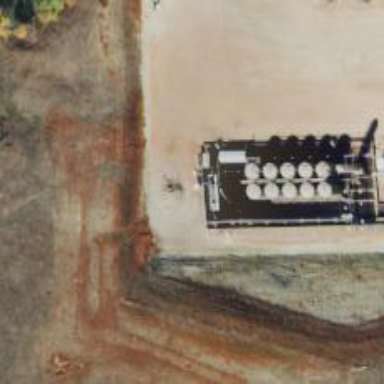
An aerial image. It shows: Storage tank that is man-made.